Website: home-depot
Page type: billing-address
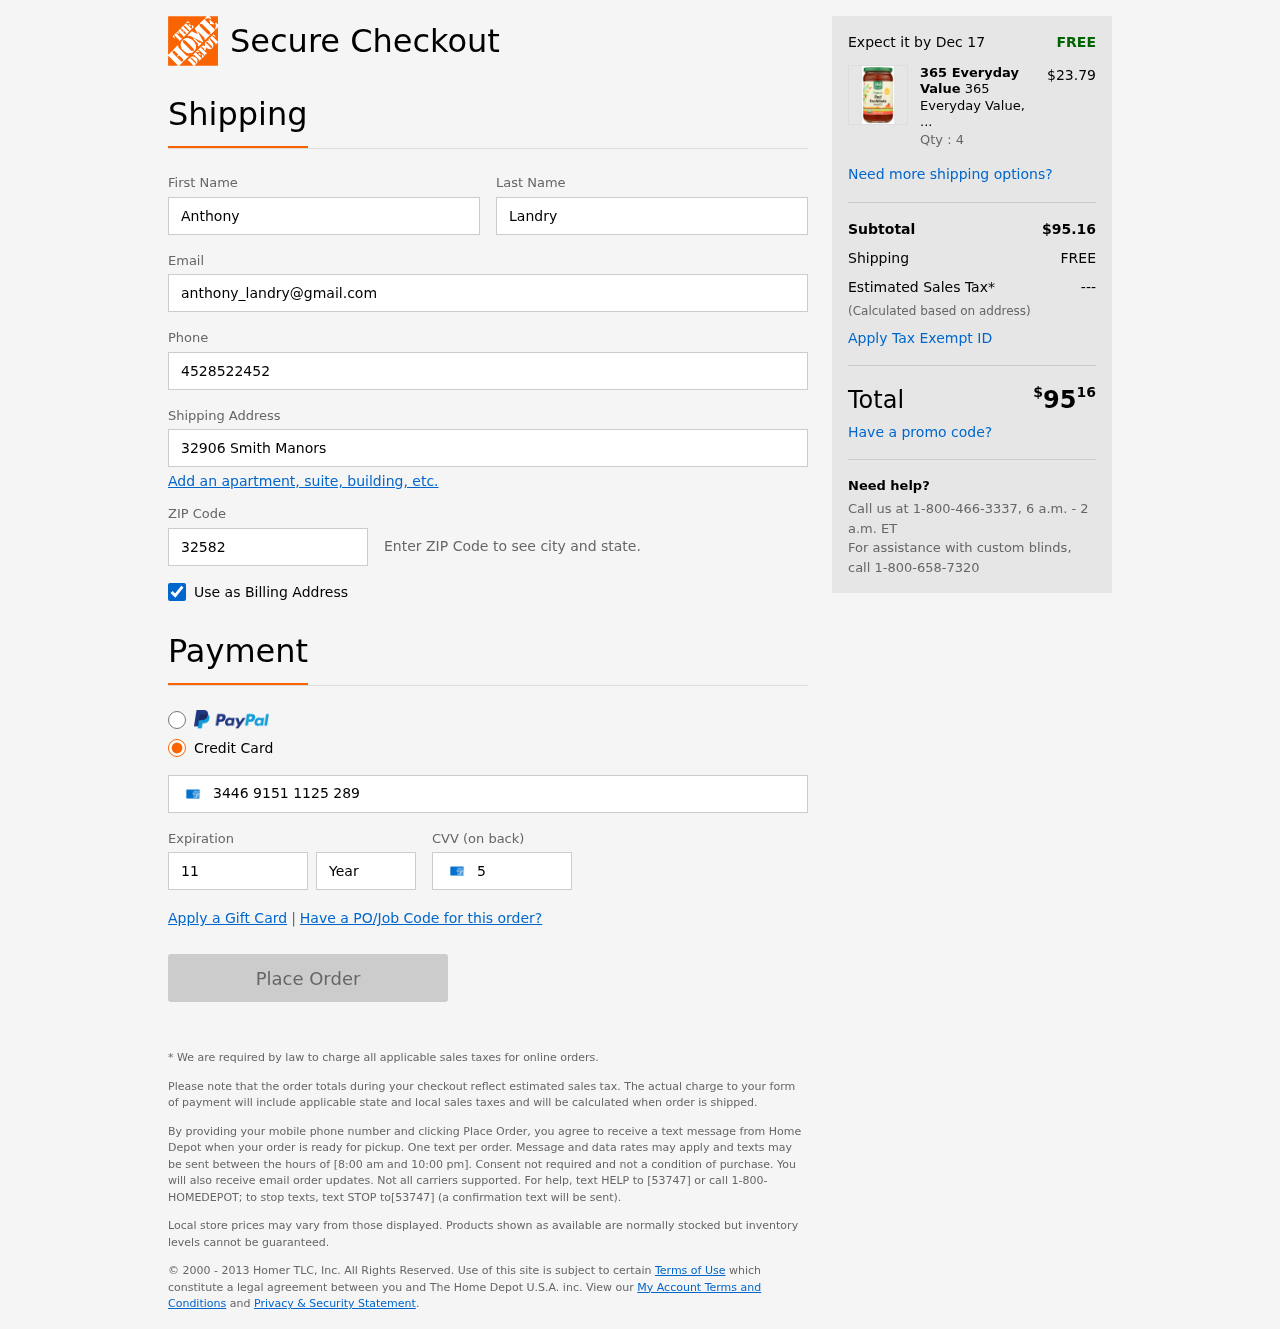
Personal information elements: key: PII_FIRSTNAME
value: Anthony
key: PII_LASTNAME
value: Landry
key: PII_EMAIL
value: anthony_landry@gmail.com
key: PII_PHONE
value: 4528522452
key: PII_STREET
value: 32906 Smith Manors
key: PII_POSTCODE
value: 32582
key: PII_CARD_NUMBER
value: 3446 9151 1125 289
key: PII_CARD_EXPIRY_MONTH
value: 11
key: PII_CARD_CVV
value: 5976
Product elements: key: PRODUCT1_BRAND
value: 365 Everyday Value
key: PRODUCT1_NAME
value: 365 Everyday Value, Organic Red Enchilada Sauce, 15.5 oz
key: PRODUCT1_PRICE
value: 23.79
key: PRODUCT1_QUANTITY
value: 4
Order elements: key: ORDER_DELIVERY_DATE
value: Dec 17
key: ORDER_SUBTOTAL
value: $95.16
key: ORDER_SHIPPING_COST
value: FREE
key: ORDER_TAX
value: ---
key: ORDER_TOTAL2
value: $9516